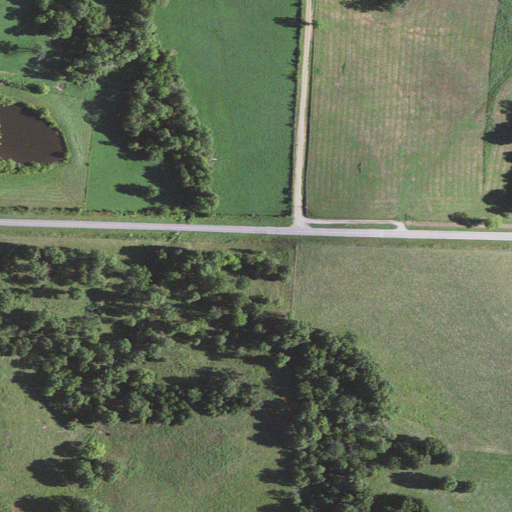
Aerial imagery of mountain in Missouri named Ogles Hill containing pasture, deciduous forest, shrub, open development, grassland, and low intensity development